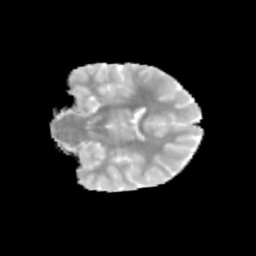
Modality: MD
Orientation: coronal
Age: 9
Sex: male
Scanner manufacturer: siemens
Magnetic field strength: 3 T
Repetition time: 3.8 s
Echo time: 0.07 s